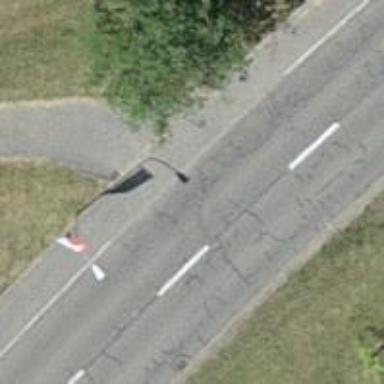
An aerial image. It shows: Paved tertiary road with cycle lane.